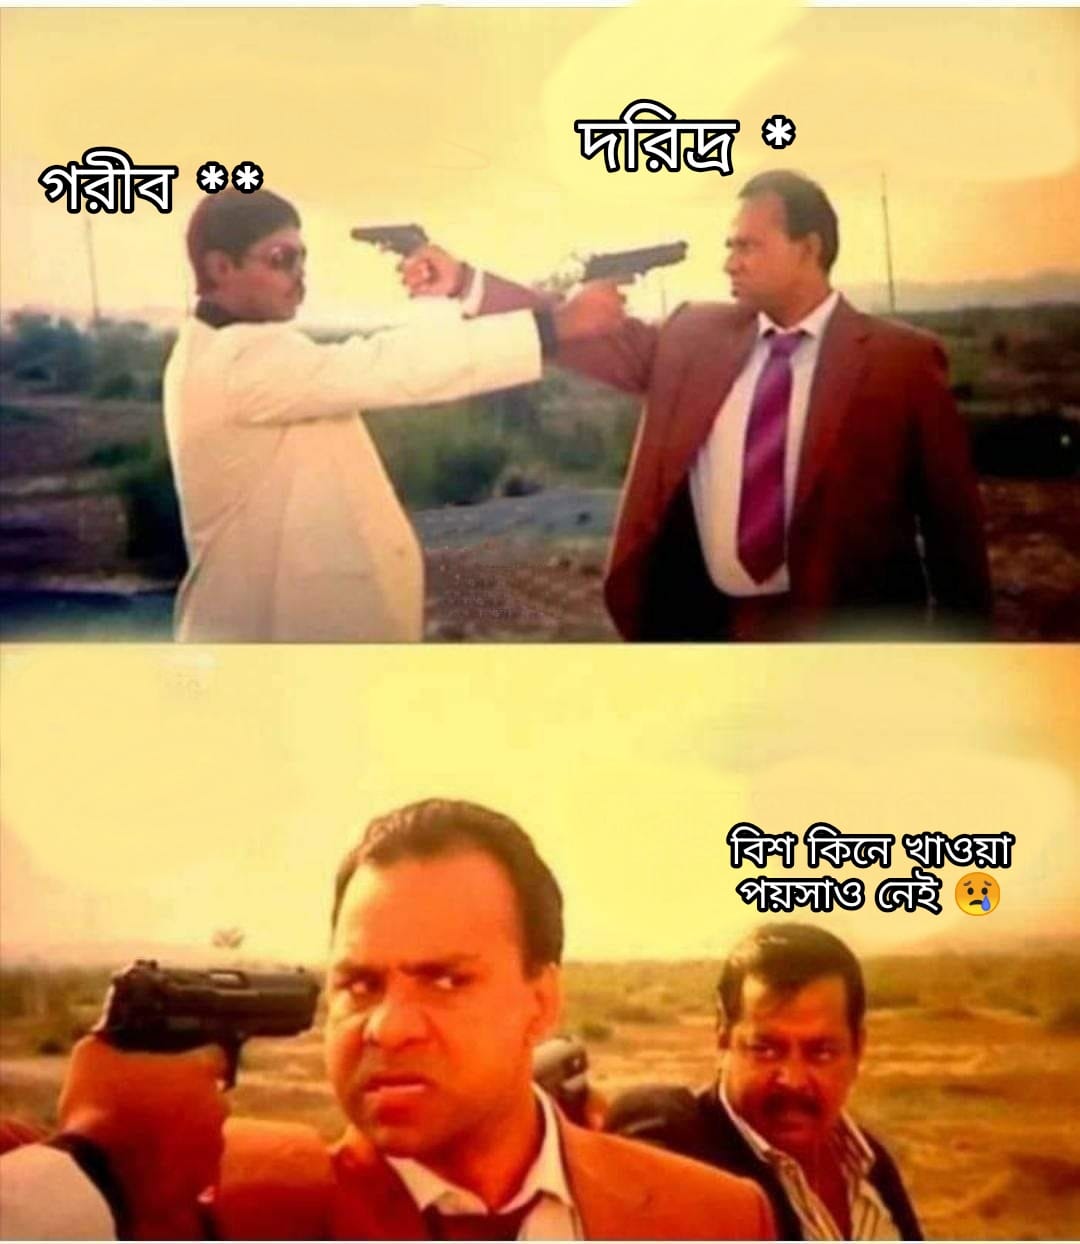
Caption: গরীব **     দরিদ্র *    বিশ কিনে খাওয়া পয়সাও নেই
Label: non-hate